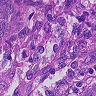
Metastatic tissue present: yes